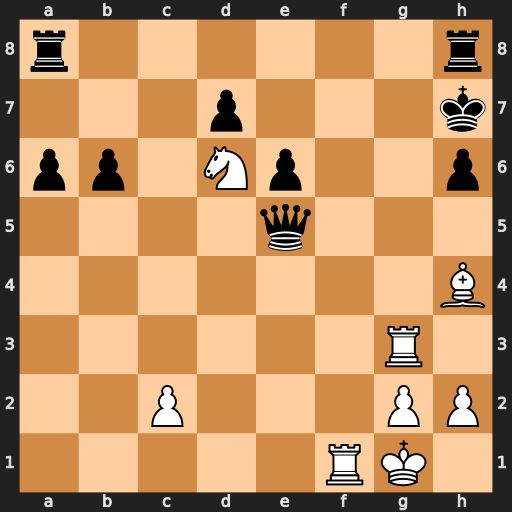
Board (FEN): r6r/3p3k/pp1Np2p/4q3/7B/6R1/2P3PP/5RK1
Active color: w
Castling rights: -
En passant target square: -
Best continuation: Rf7+ Qg7 Rgxg7#